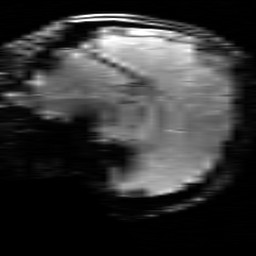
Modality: T2starw
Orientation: sagittal
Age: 33
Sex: female
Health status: healthy
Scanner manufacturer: siemens
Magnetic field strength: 3 T
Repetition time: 0.7 s
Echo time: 0.02 s